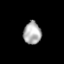
Tissue: lung
Cell type: Others
Senescence score: 0.2416
Nuclear area (px): 395
Mean DAPI intensity: 170.311